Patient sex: M
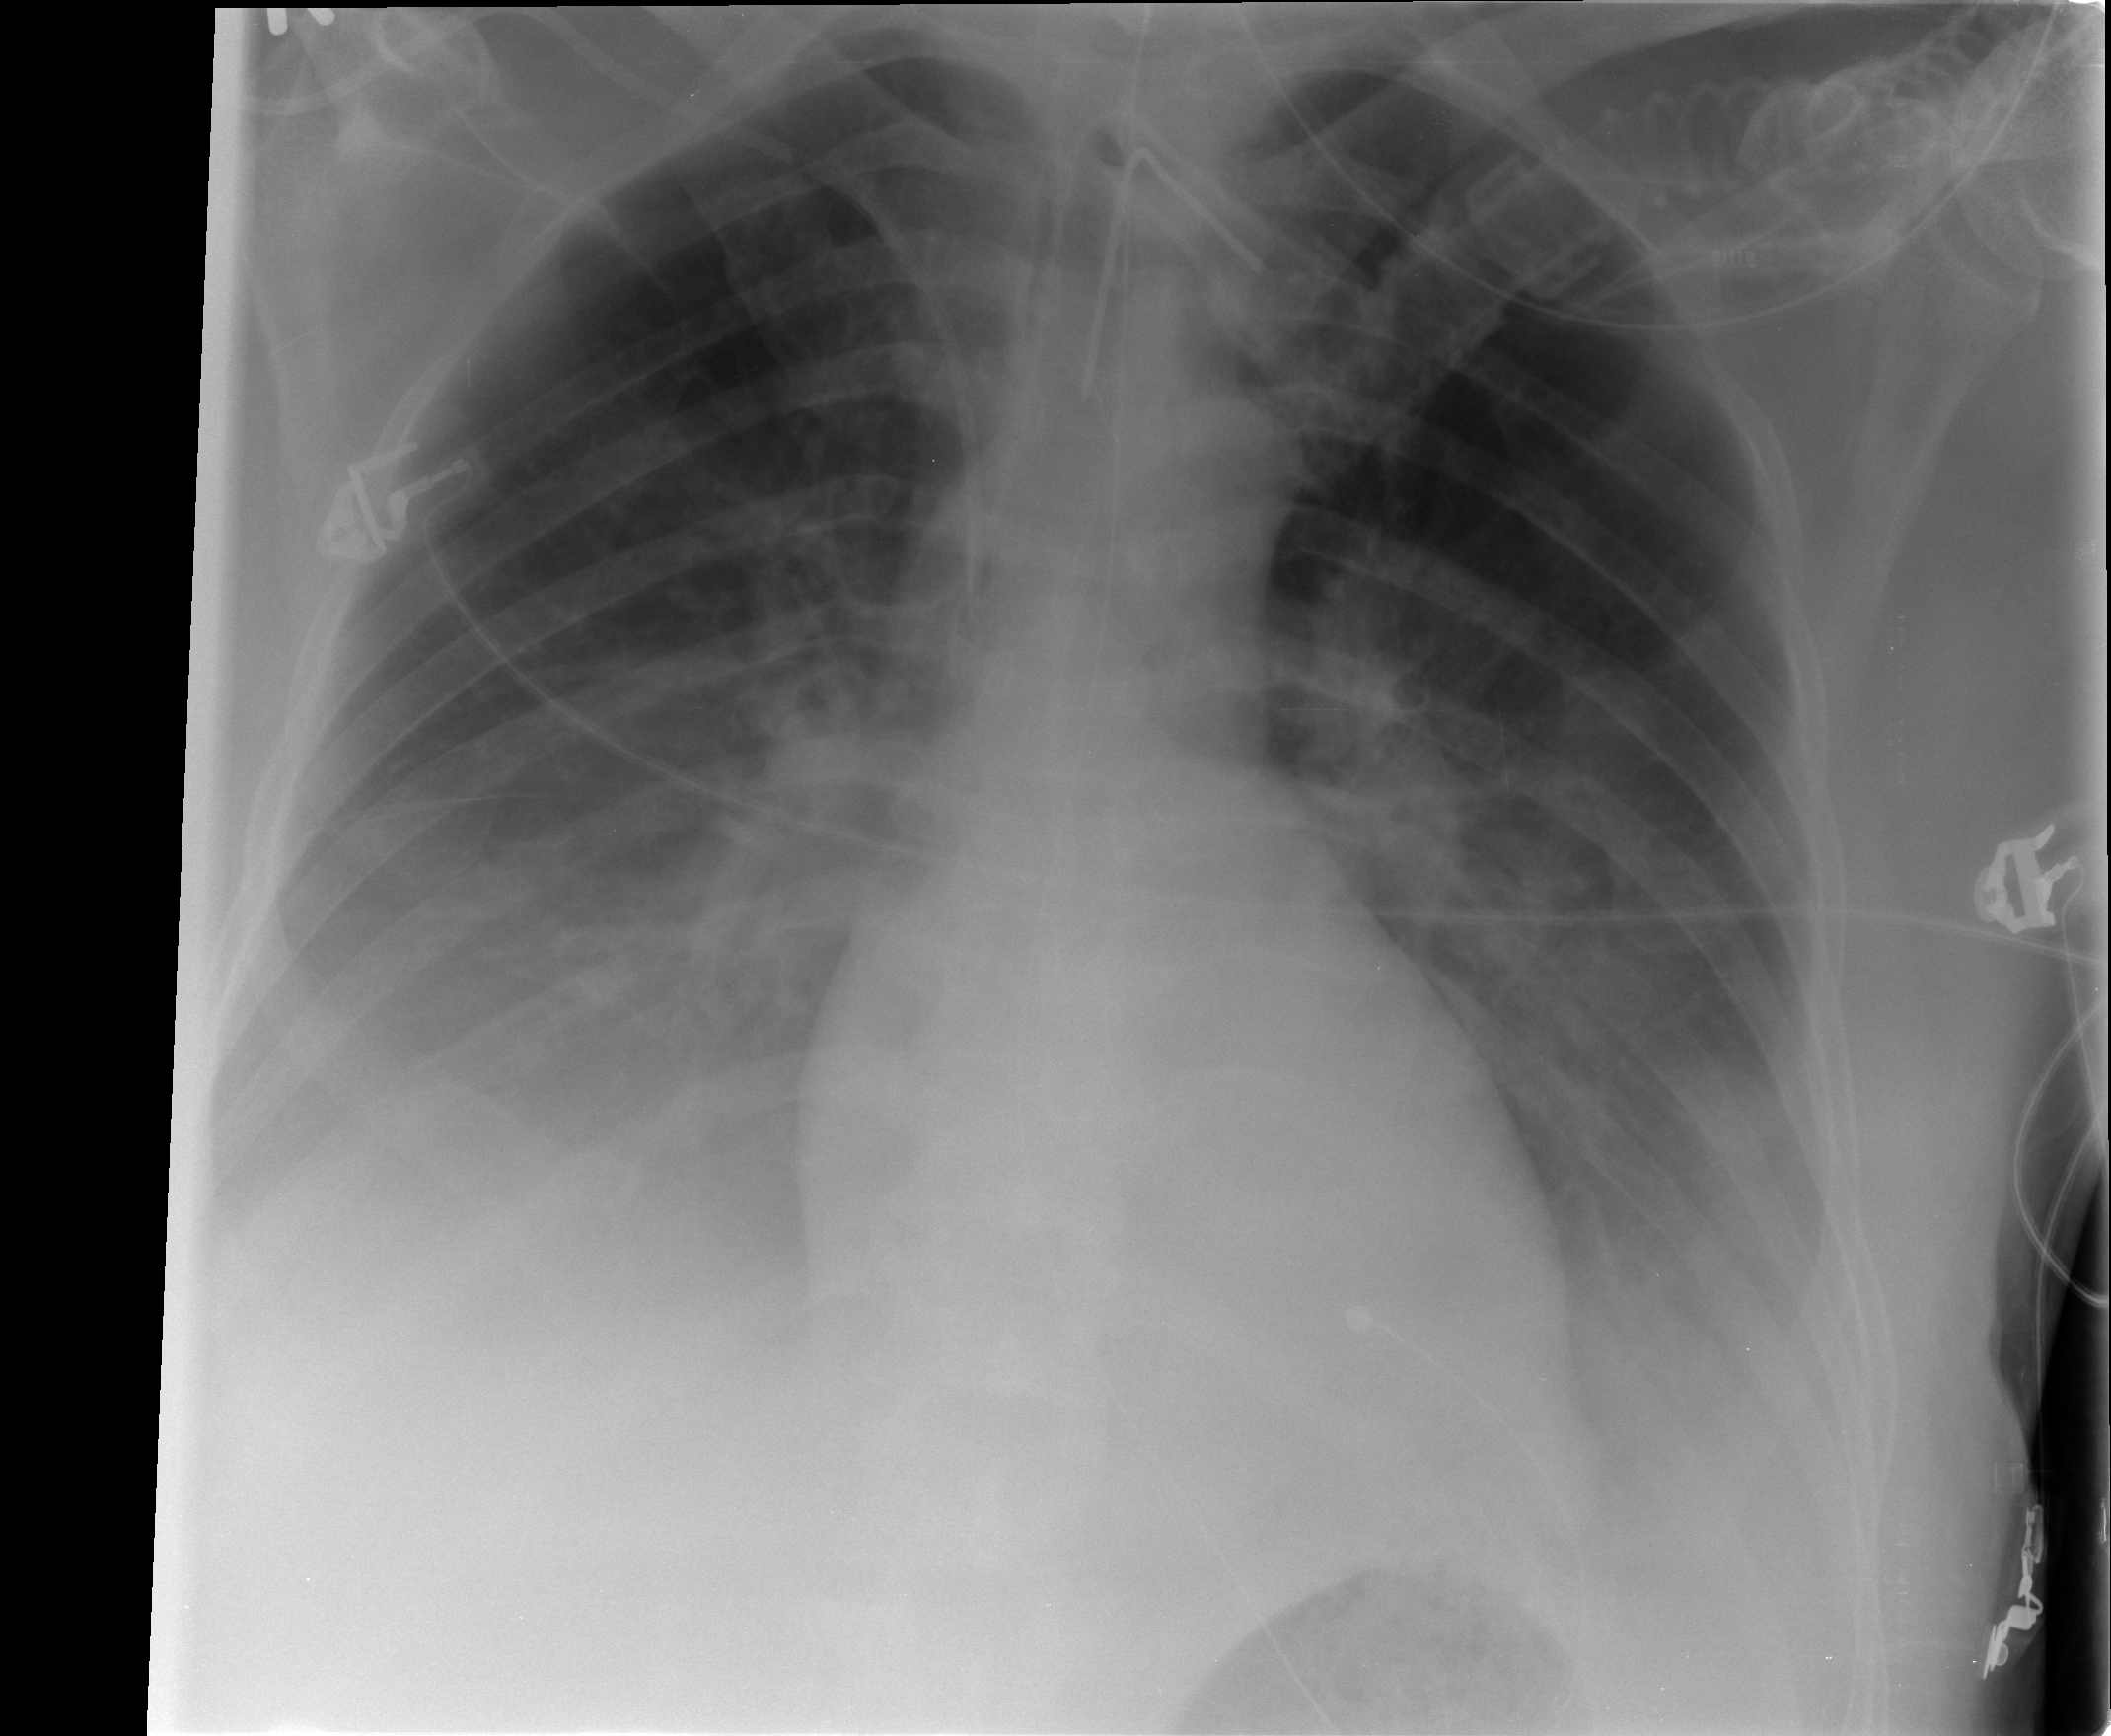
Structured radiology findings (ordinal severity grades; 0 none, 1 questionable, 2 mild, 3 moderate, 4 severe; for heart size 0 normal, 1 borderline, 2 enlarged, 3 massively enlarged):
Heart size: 0
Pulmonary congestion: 0
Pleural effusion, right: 2
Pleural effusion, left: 2
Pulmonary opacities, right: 0
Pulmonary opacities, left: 0
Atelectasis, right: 2
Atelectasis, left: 2